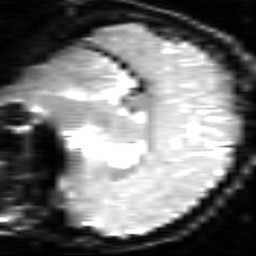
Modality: inplaneT2
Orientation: sagittal
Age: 22
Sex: female